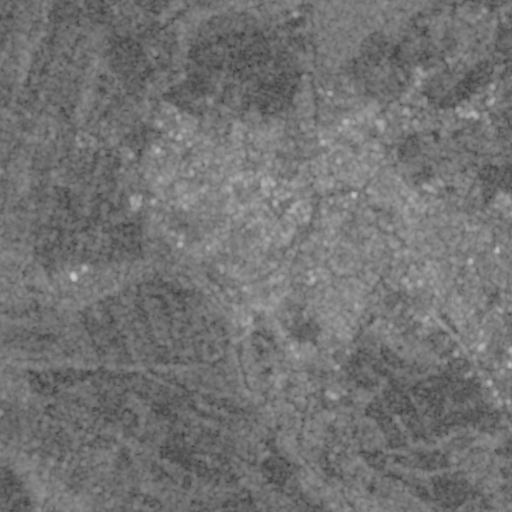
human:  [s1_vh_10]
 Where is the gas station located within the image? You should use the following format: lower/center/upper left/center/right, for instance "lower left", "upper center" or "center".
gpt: The gas station is located in the upper left of the image.
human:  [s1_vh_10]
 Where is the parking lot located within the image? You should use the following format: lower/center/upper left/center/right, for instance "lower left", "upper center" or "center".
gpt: The parking lot is located in the center right of the image.
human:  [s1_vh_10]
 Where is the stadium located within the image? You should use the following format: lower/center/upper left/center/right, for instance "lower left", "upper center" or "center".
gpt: The stadium is located in the upper right of the image.
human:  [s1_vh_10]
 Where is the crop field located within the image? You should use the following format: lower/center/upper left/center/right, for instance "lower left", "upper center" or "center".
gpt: There is no crop field in the image.

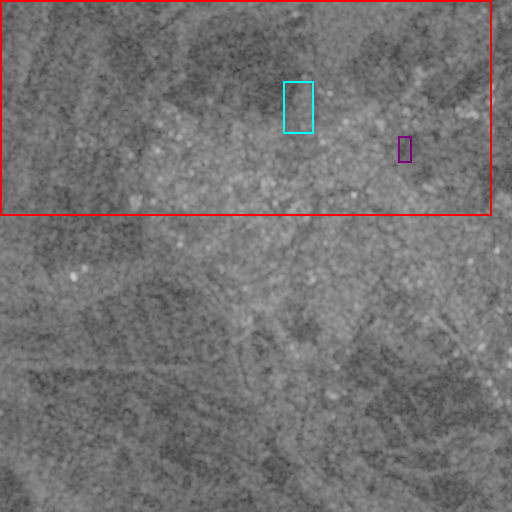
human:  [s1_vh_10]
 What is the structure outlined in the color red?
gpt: The structure outlined in red is a crop field.
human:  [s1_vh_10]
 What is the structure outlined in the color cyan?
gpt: The structure outlined in cyan is a park.
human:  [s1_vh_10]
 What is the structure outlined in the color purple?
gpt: The structure outlined in purple is a stadium.
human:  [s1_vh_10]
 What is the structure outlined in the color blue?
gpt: There is no blue outline.